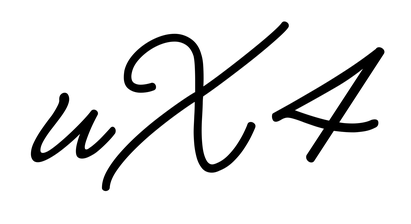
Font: MeowScript-Regular